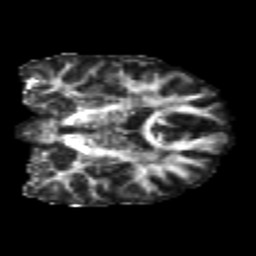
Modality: FA
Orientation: coronal
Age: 23
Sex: female
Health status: healthy
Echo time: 0.074 s